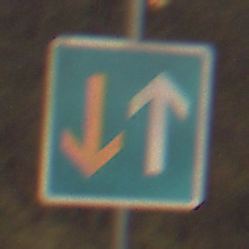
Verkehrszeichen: VorrangVorGegenverkehr
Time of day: Night
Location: Outdoor (Nature)
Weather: Clear
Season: NotSpecified
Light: Natural